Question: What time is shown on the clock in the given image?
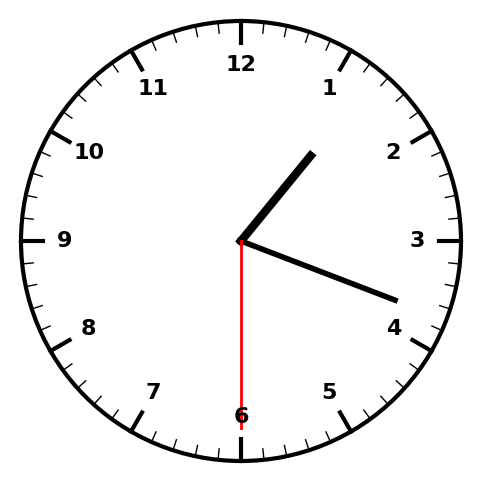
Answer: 01:18:30